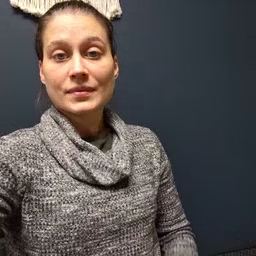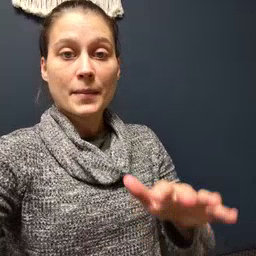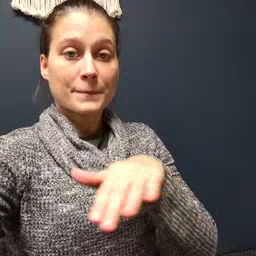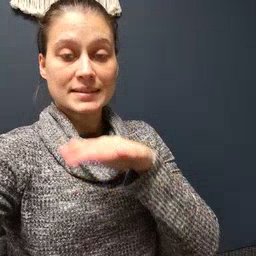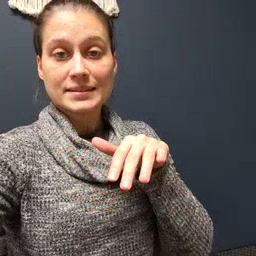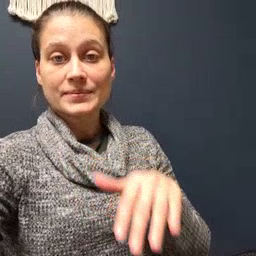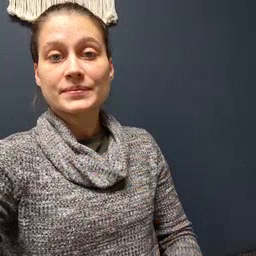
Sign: mitten